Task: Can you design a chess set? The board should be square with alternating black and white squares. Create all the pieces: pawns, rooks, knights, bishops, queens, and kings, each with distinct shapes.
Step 1168:
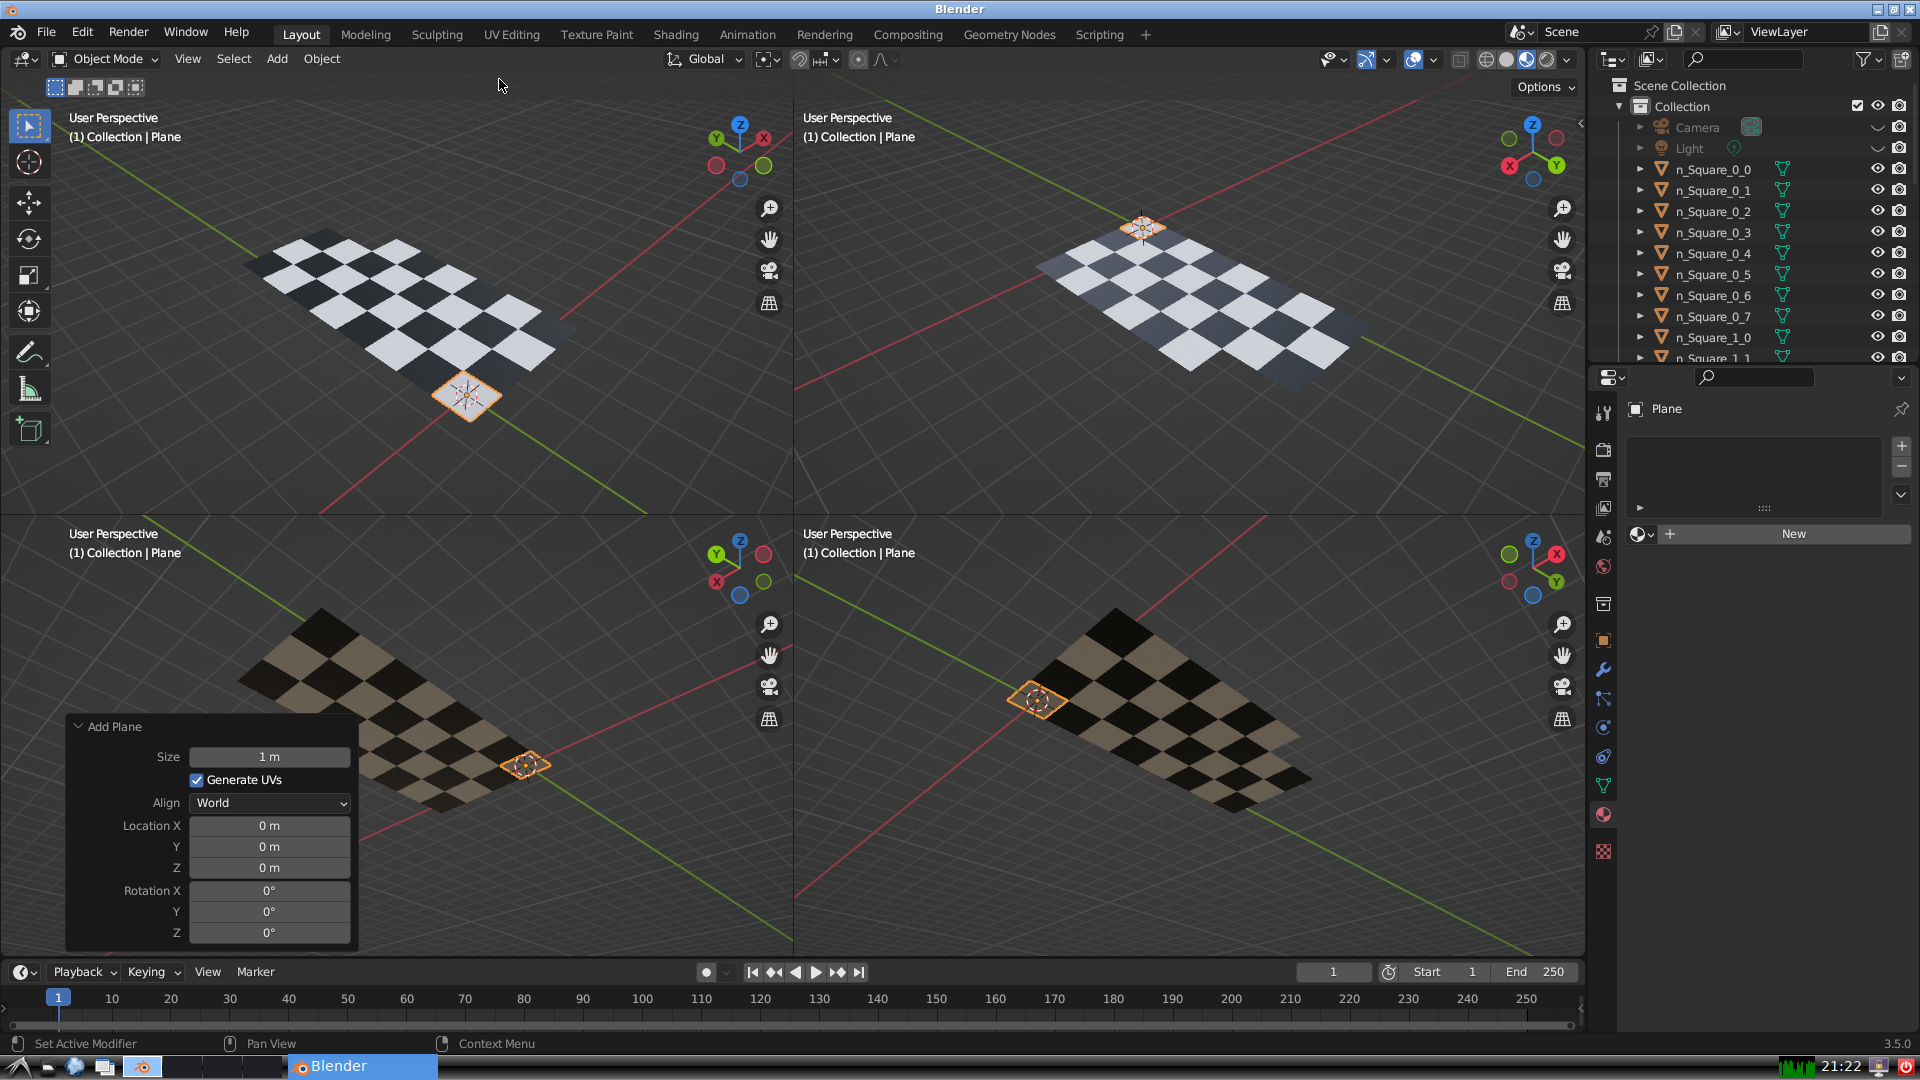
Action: {"mouse_move": [270, 758]}